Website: macys
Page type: gifting
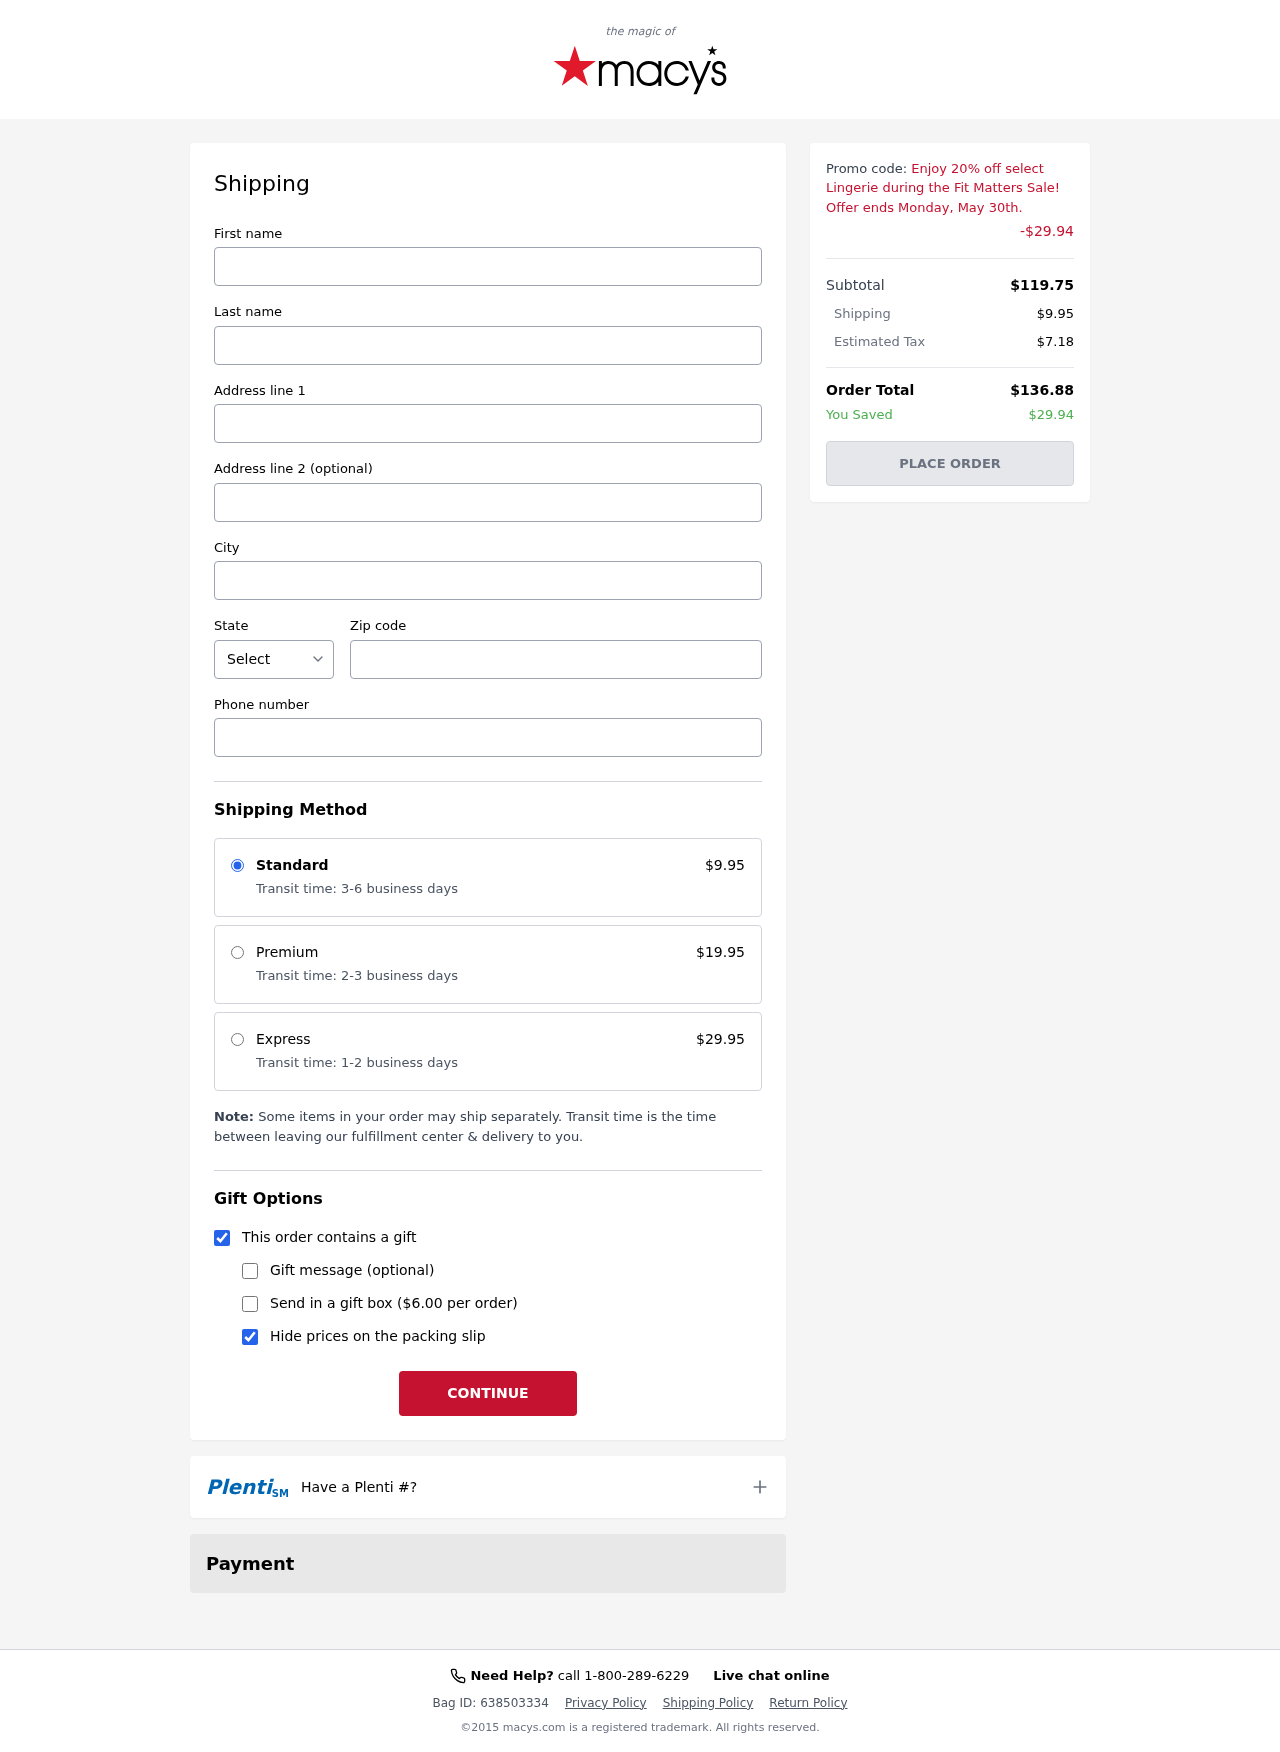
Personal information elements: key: PII_CITY
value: South Robert
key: PII_FIRSTNAME
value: Joshua
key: PII_LASTNAME
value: Robinson
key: PII_PHONE
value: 4998278174
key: PII_POSTCODE
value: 87888
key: PII_STATE_ABBR
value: KY
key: PII_STREET
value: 2946 Pearson Bypass
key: PII_STREET2
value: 4411 Campbell Ferry Apt. 500
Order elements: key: ORDER_SHIPPING_COST
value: $9.95
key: ORDER_DISCOUNT
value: -$29.94
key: ORDER_SUBTOTAL
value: $119.75
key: ORDER_TAX
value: $7.18
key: ORDER_TOTAL
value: $136.88
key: ORDER_SAVINGS
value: $29.94